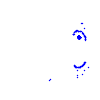
Particle: kaon